Interaction volume radius: 10 \u00c5
Interaction volume height: 15 \u00c5
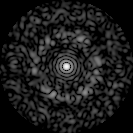
Disorder parameter: 0.8098